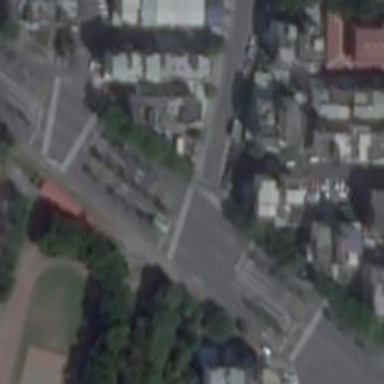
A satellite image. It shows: Marked road crossing.